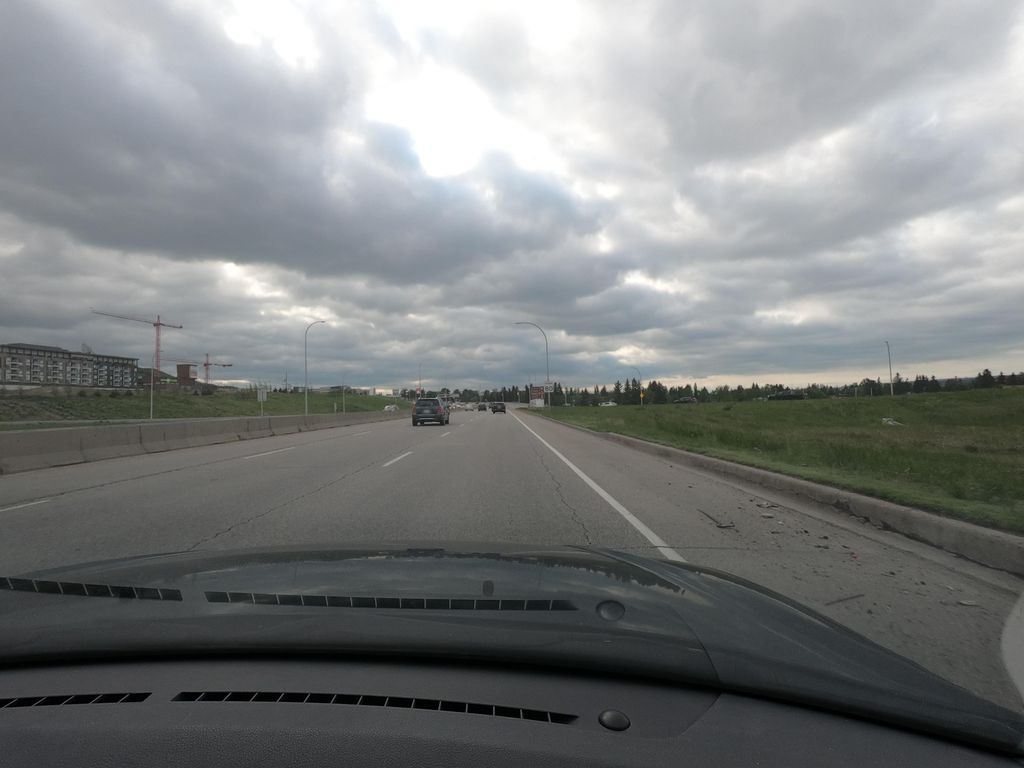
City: calgary